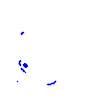
Particle: kaon